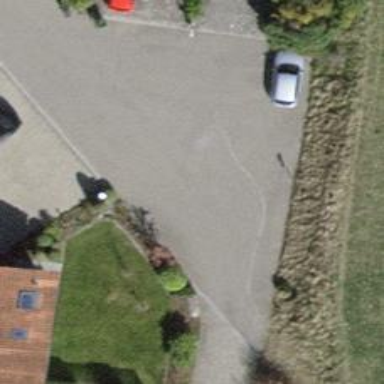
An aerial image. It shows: Turning circle on the road.